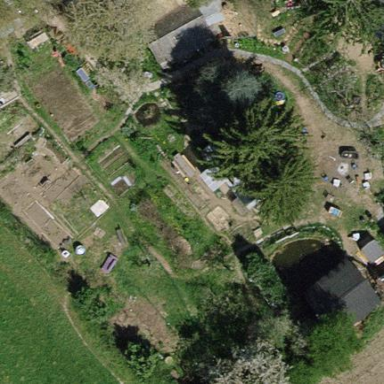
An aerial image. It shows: Garden that is leisure land.